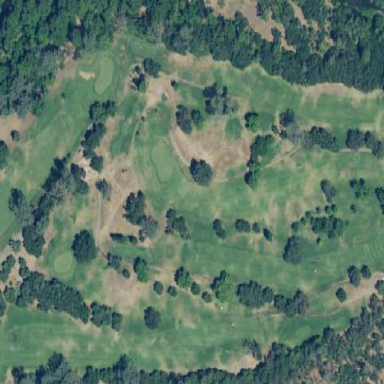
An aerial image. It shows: Golf course.